Question: I'm designing a GUI with GUIDE. When I open a window in GUIDE and after that run it, position of elements like panels,radio buttons and etc are difference with when I run MATLAB and directly run a GUI from '.m file'. It is a confusing problem because the real positions are that I'm running from '.m file'.
All elements of the window are nearly 1 cm to the right compared to when running it directly and I have a little vertical difference between these two. I should design a window and after that close MATLAB and run it directly to see the real positions! If I directly open it from '.m file' after using GUIDE, there isn't any difference with running from GUIDE and run from '.m file'. I have to restart MATLAB to see the difference.
What is your idea about this problem? How can I solve it?

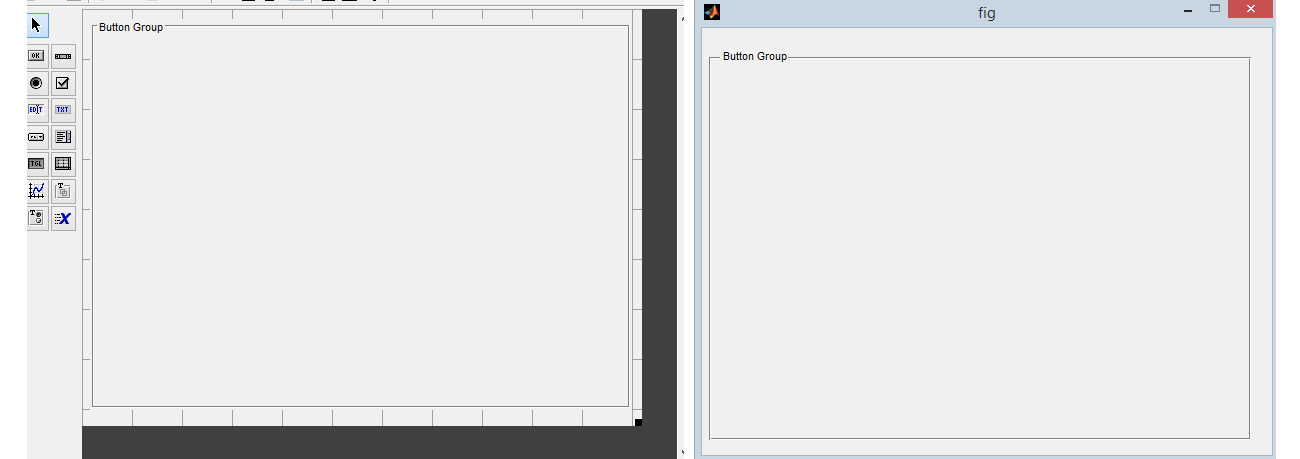
Answer: ### Idea 1
This is more of a workaround rather than a solution:
What you could do, after positioning all elements in GUIDE, is to export the figure to an '.m' file (you don't actually need the '.fig' in order to have an interactive figure) using the menubar option 'File > Export ...' in GUIDE.
This way you'll get an '.m' file with all the elements' positions hardcoded. If you change the position values from that file, there is that they'll appear someplace else.
### Idea 2
Try setting the 'Resize behavior' of the GUI to 'Non-resizable'. This is accessible from the GUIDE menu by 'Tools > GUI Options...'